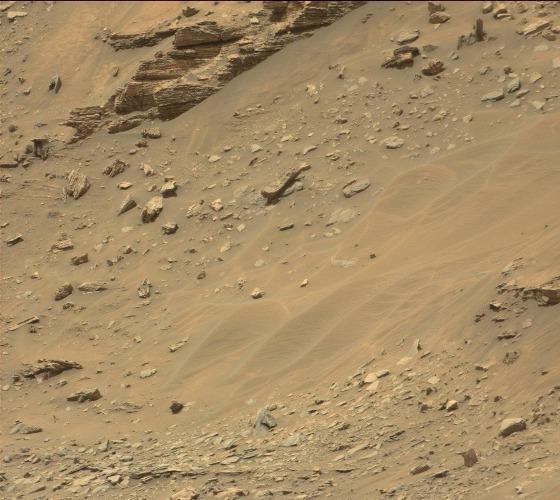
Terrain classes present: Bedrock, Gravel / Sand / Soil, Rock, Shadow